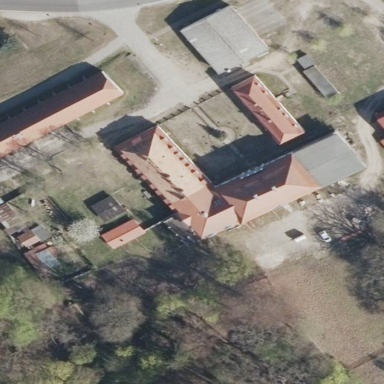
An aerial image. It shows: Historical castle building of manor type.